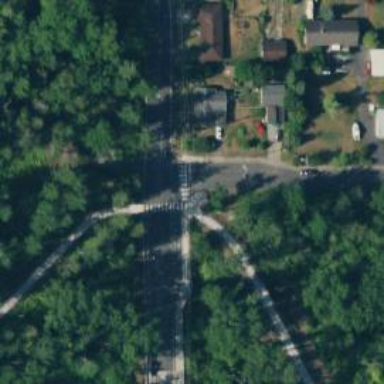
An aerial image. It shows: Crossing on cycleway.